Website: macys
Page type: account-selection
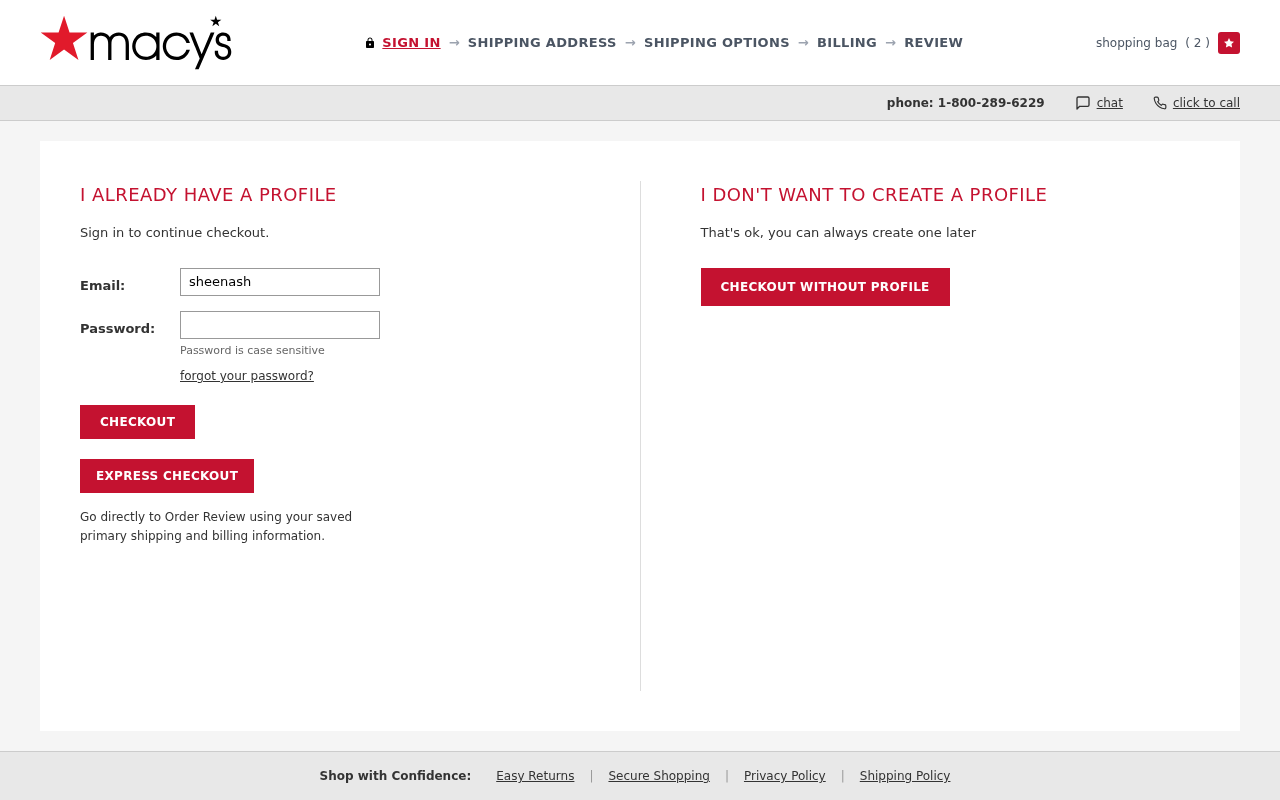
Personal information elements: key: PII_EMAIL
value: sheenashaw@yahoo.com
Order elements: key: ORDER_NUM_ITEMS
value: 2